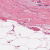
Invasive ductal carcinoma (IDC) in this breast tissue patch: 0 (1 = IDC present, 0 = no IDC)